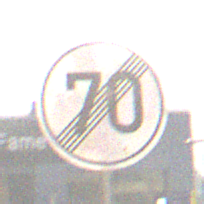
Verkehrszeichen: EndeGeschwindigkeit70
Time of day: MorningAfternoon
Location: Outdoor (Urban)
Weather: PartlyCloudy
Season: NotSpecified
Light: Natural